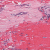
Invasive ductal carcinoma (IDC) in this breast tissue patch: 0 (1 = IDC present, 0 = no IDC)